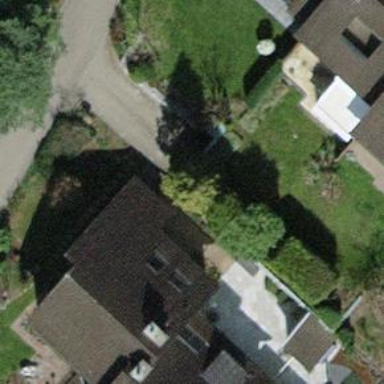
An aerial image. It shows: Terrace building.